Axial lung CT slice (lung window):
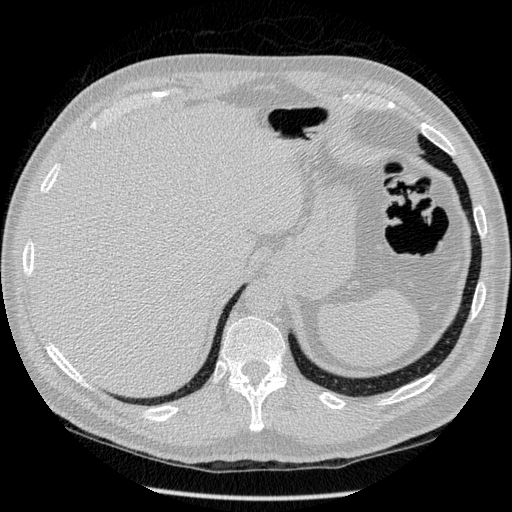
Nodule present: no